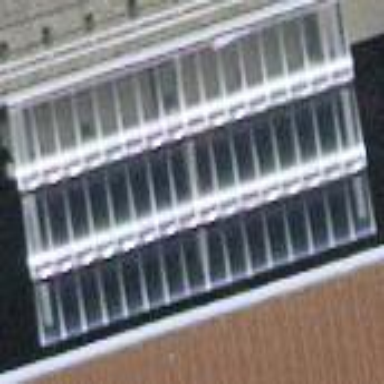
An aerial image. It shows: View of roof of building.